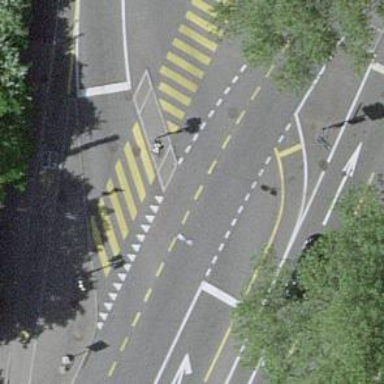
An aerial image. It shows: Crossing with traffic signals and pedestrian island.